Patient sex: M
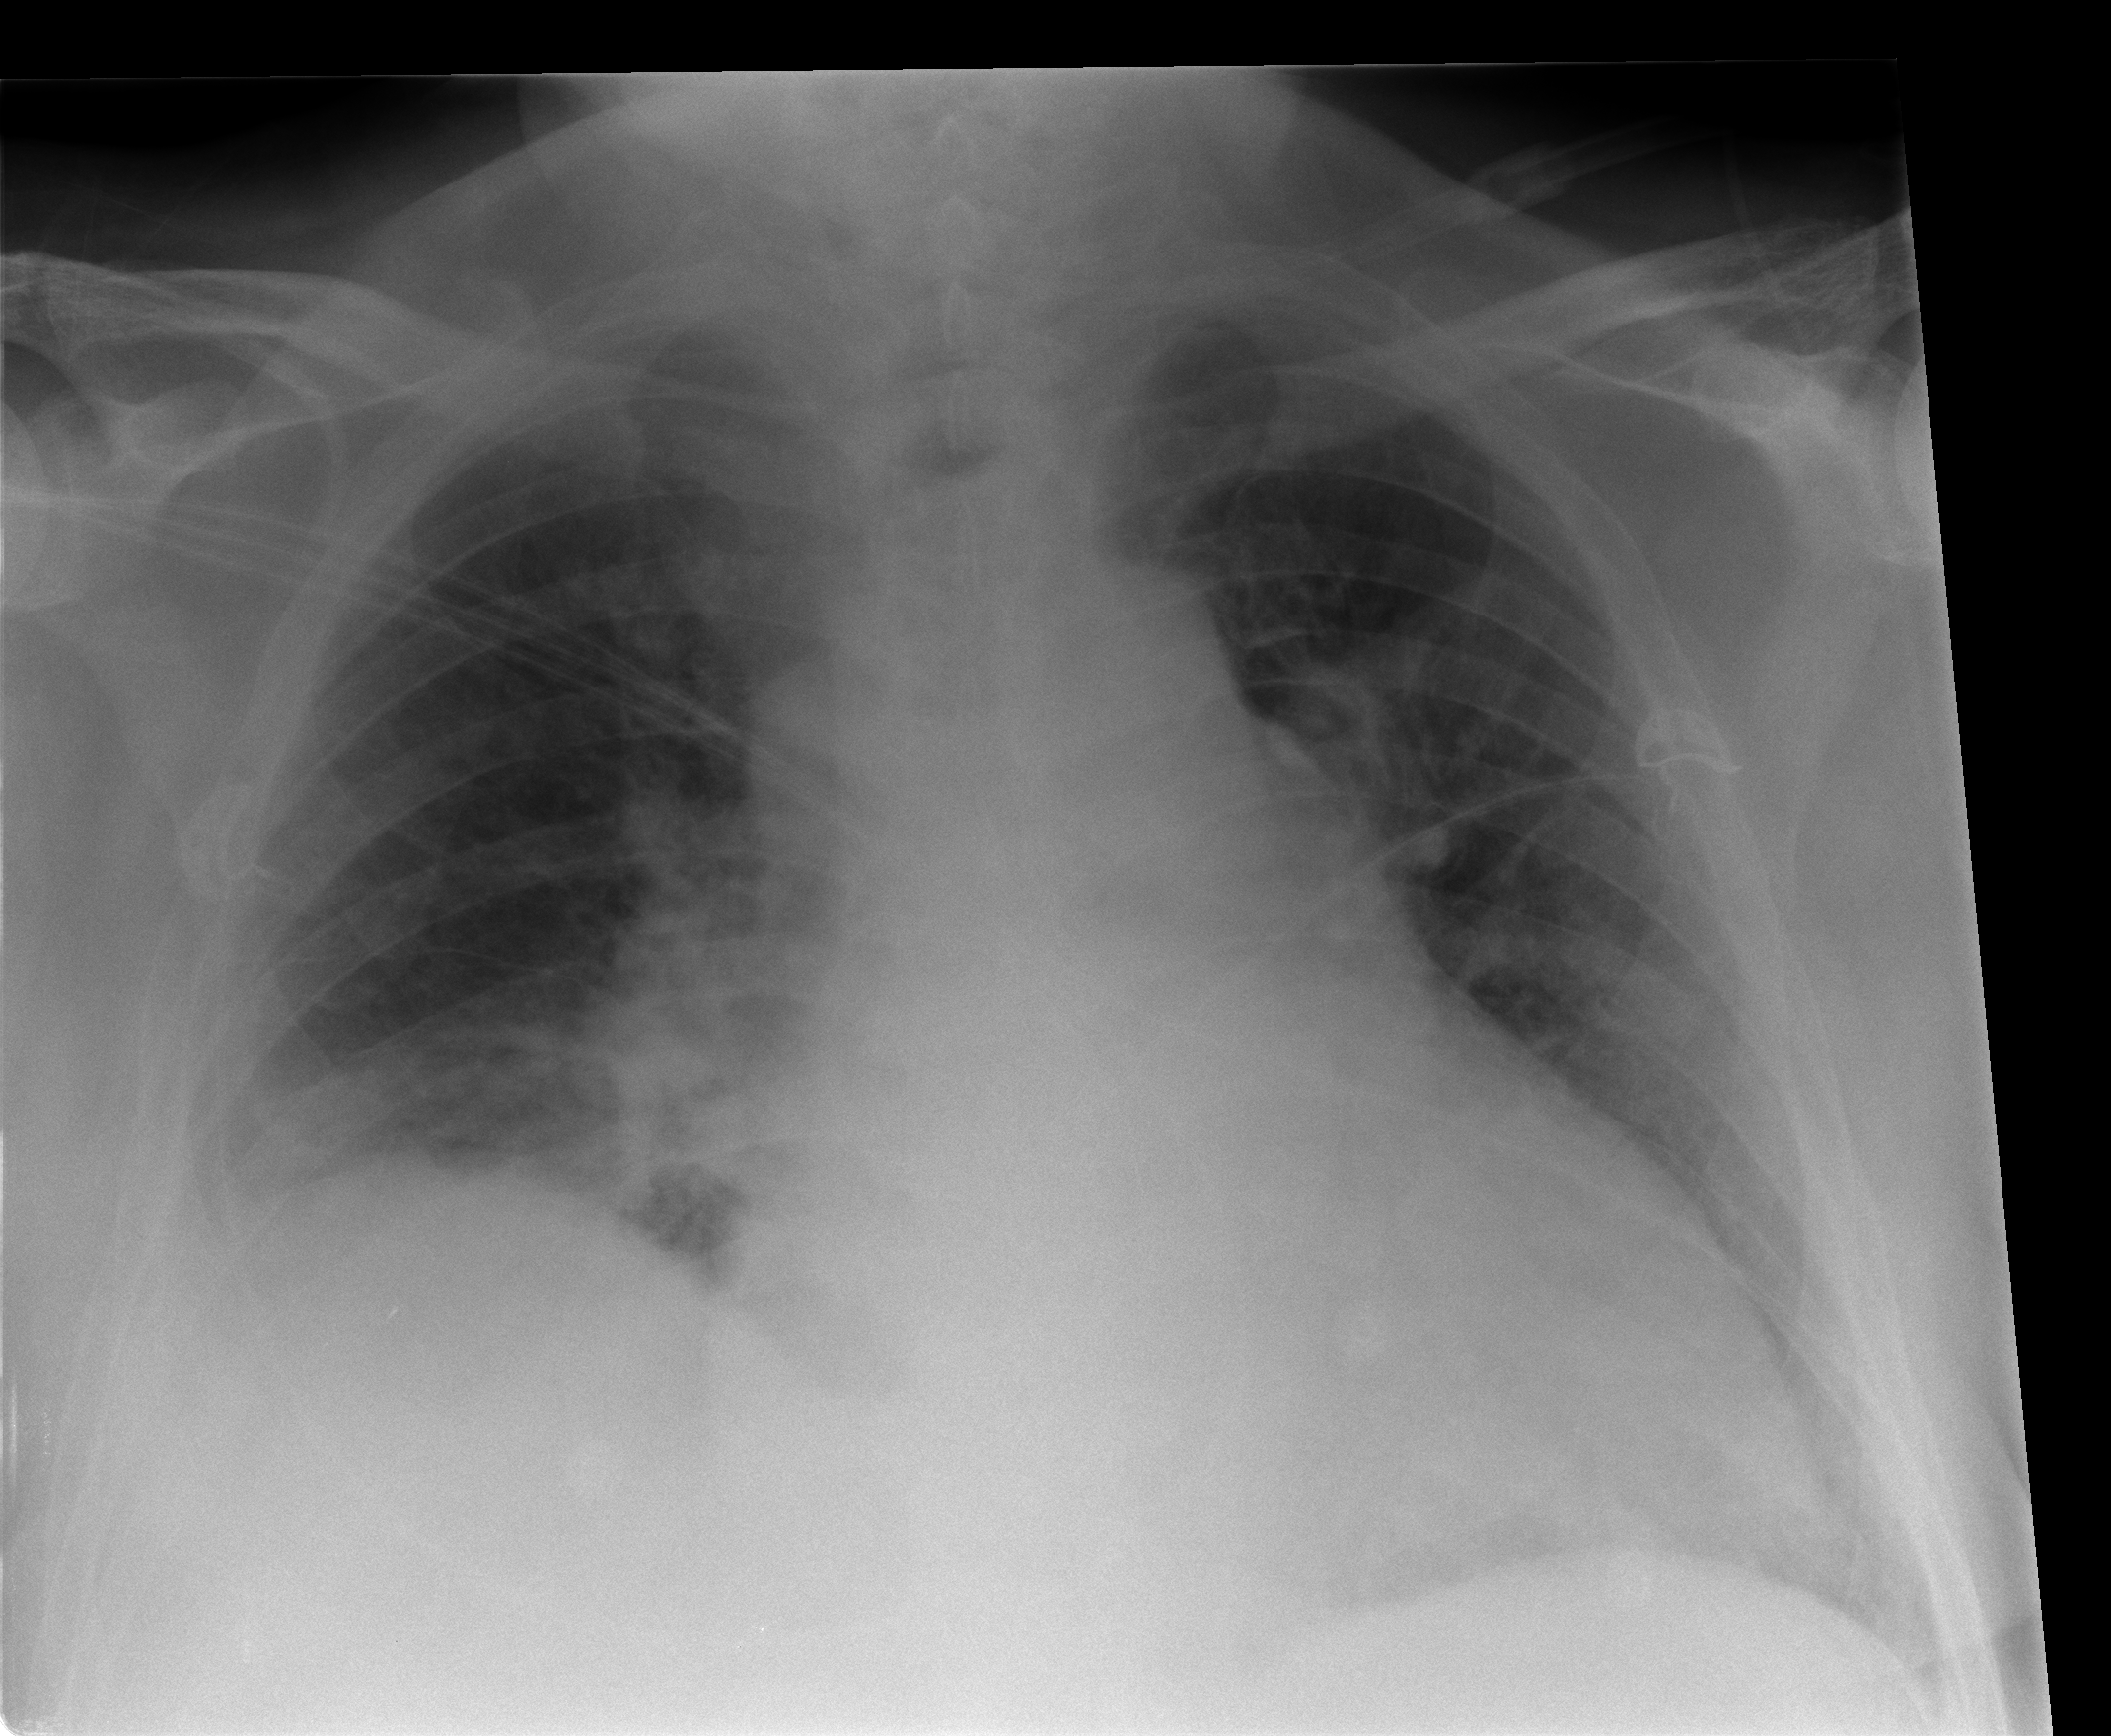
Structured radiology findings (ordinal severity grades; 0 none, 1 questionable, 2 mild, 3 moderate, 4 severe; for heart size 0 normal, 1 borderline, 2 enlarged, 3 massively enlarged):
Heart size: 2
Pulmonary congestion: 2
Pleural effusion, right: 1
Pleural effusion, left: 0
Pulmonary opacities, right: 2
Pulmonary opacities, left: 0
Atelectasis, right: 2
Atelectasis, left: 0